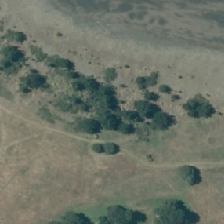
Land cover: urban_parkland